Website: apple
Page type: payment
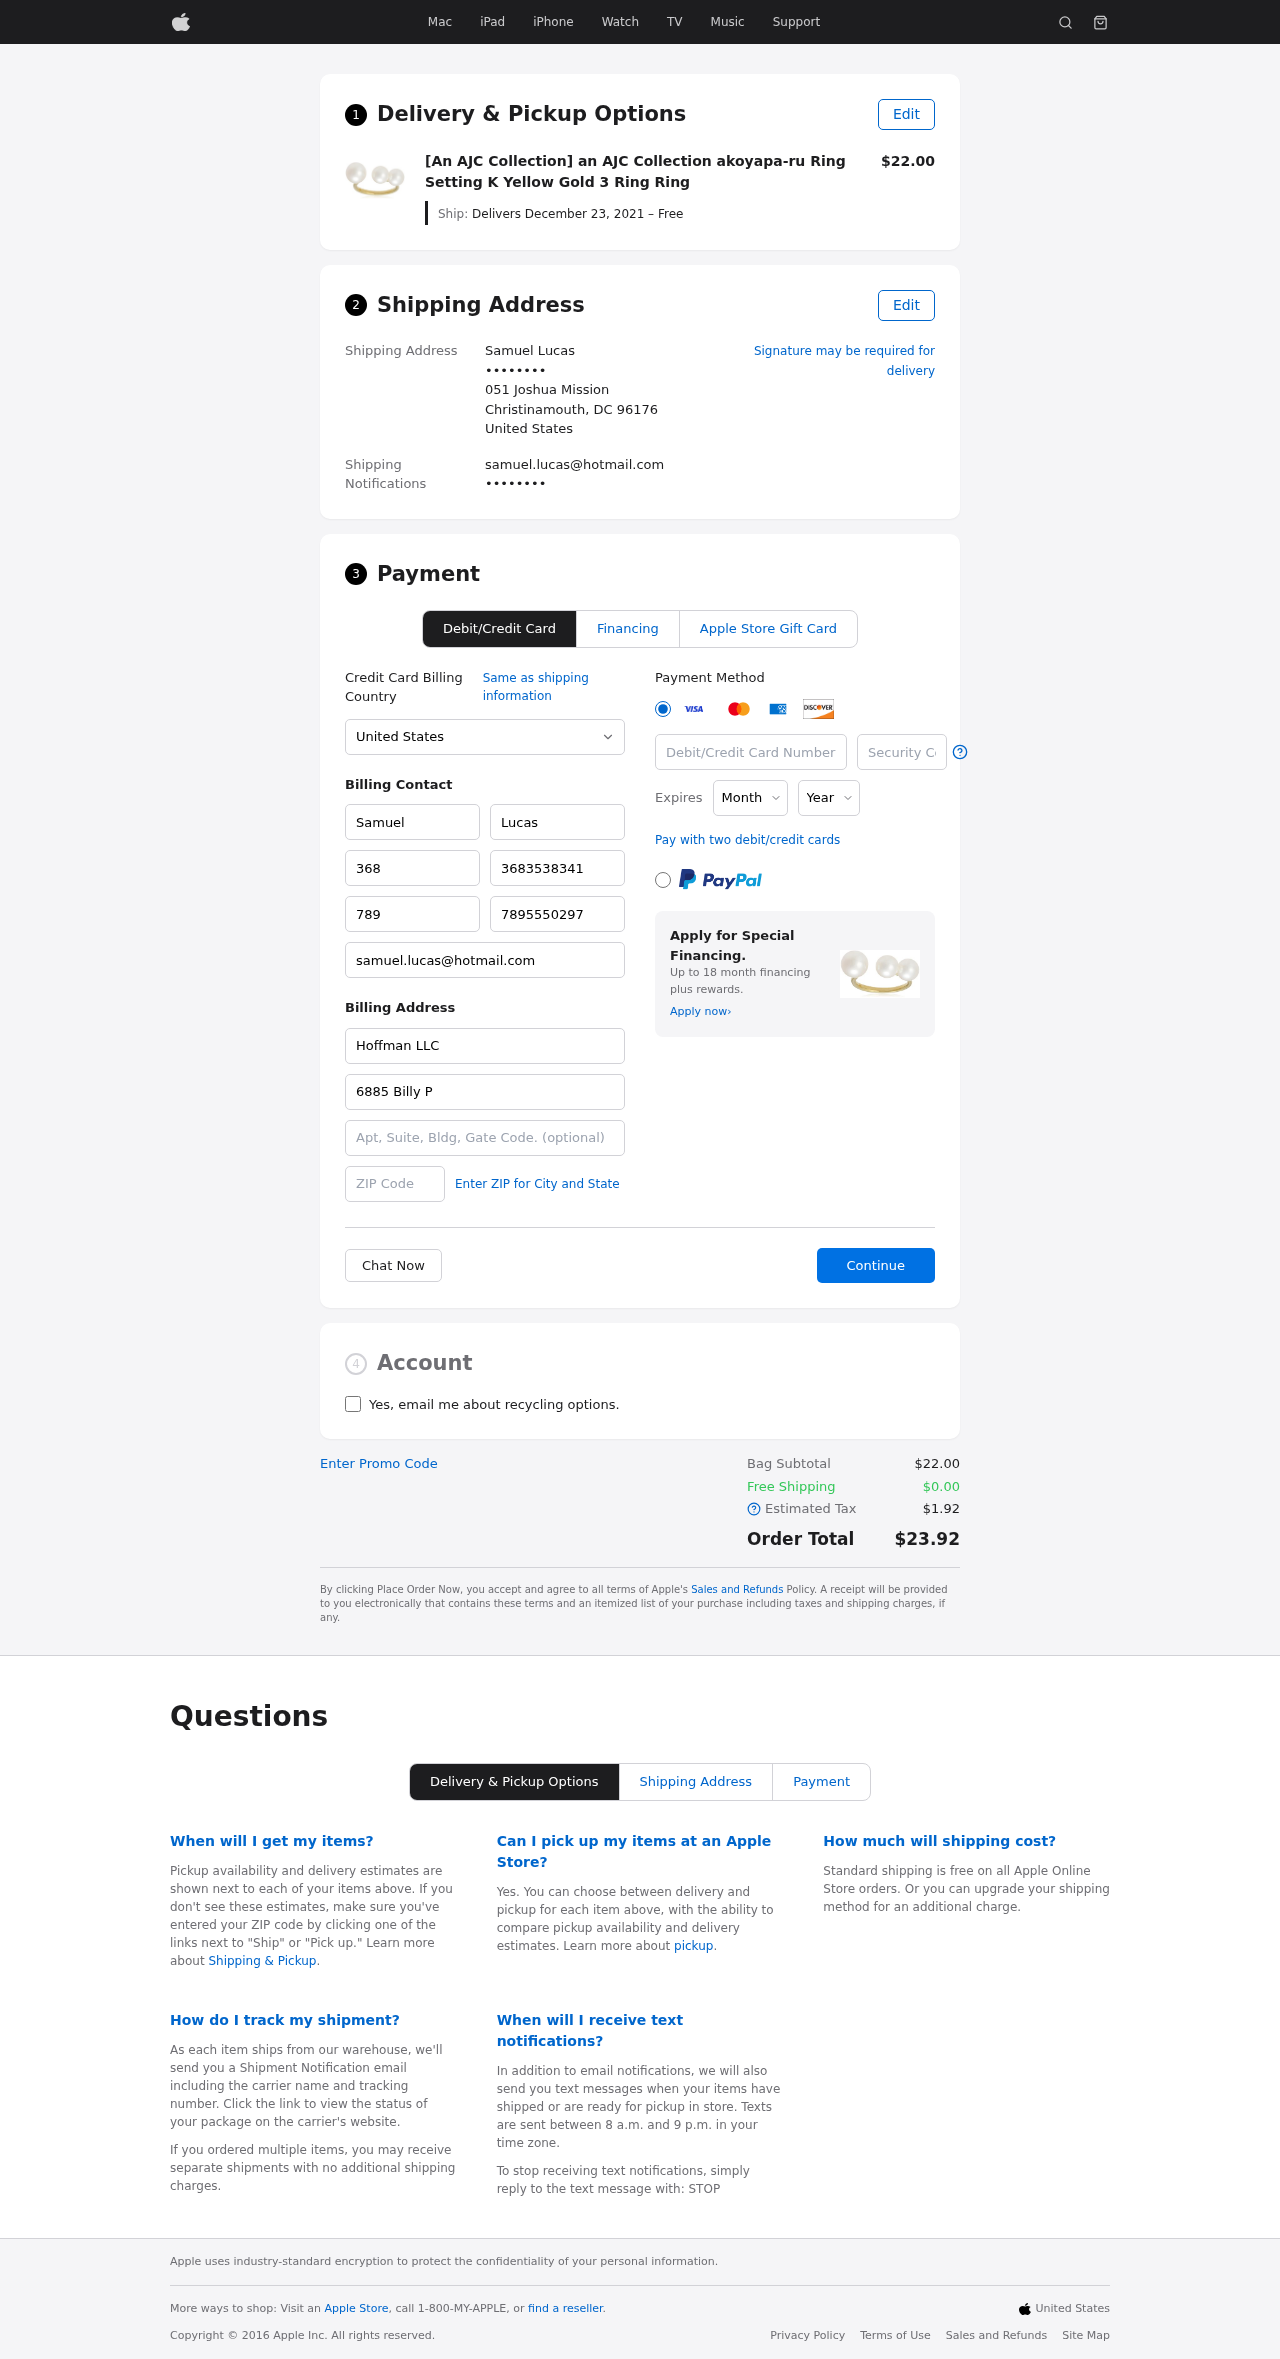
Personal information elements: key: PII_CARD_CVV
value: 997
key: PII_CARD_EXPIRY_MONTH
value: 12
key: PII_CARD_EXPIRY_YEAR
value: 28
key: PII_CARD_NUMBER
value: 2432 9757 6742 6098
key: PII_CITY_STATE_ZIP
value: Christinamouth, DC 96176
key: PII_COMPANY
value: Hoffman LLC
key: PII_COUNTRY
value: United States
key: PII_EMAIL
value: samuel.lucas@hotmail.com
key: PII_EMAIL2
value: samuel.lucas@hotmail.com
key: PII_FIRSTNAME
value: Samuel
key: PII_FULLNAME
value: Samuel Lucas
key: PII_LASTNAME
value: Lucas
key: PII_PHONE3
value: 3683538341
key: PII_PHONE_ALT
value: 7895550297
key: PII_PHONE_ALT_AREA
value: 789
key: PII_PHONE_AREA
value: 368
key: PII_POSTCODE2
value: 85523
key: PII_SECURITY_CODE
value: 3709
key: PII_STREET
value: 051 Joshua Mission
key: PII_STREET2
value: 6885 Billy Plains
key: PII_PHONE
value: ••••••••
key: PII_PHONE2
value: ••••••••
Product elements: key: PRODUCT1_NAME
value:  [An AJC Collection] an AJC Collection akoyapa-ru Ring Setting K Yellow Gold 3 Ring Ring
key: PRODUCT1_PRICE
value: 22
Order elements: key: ORDER_DELIVERY_DATE
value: Delivers December 23, 2021 – Free
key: ORDER_SUBTOTAL
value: $22.00
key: ORDER_SHIPPING_COST
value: $0.00
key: ORDER_TAX
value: $1.92
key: ORDER_TOTAL
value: $23.92